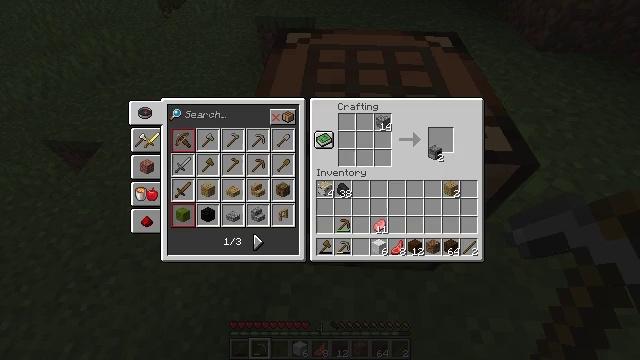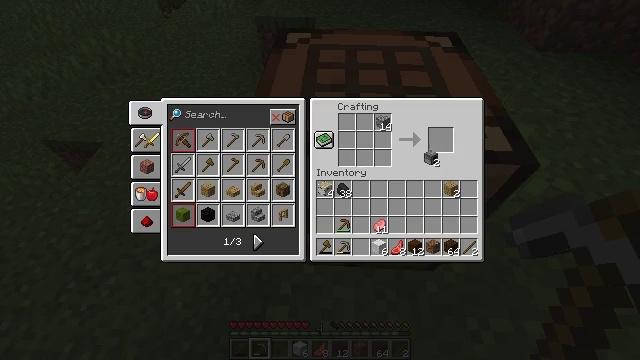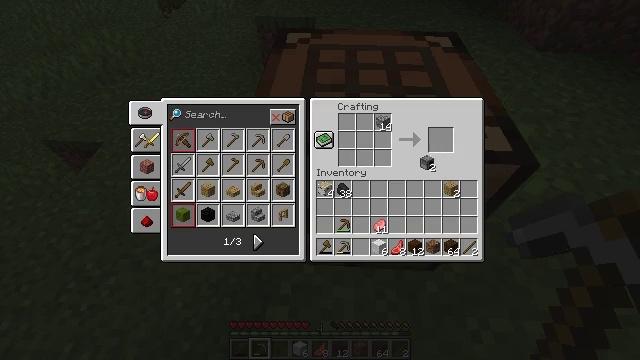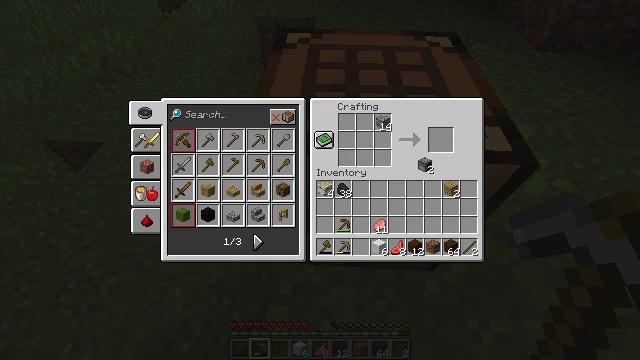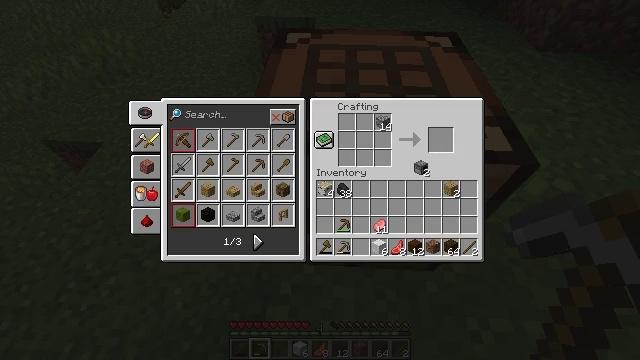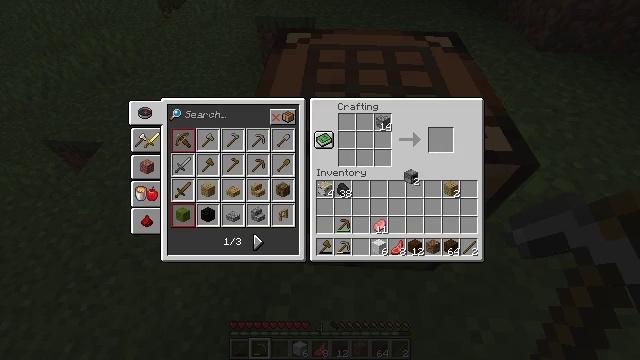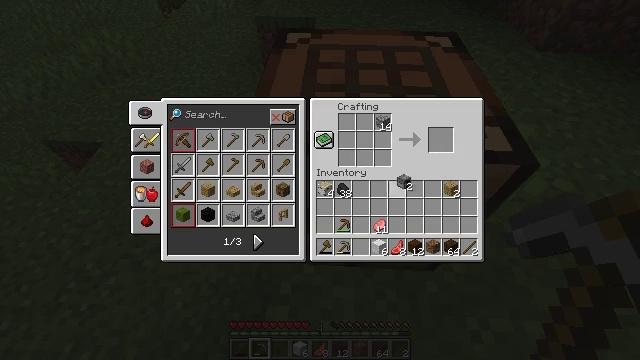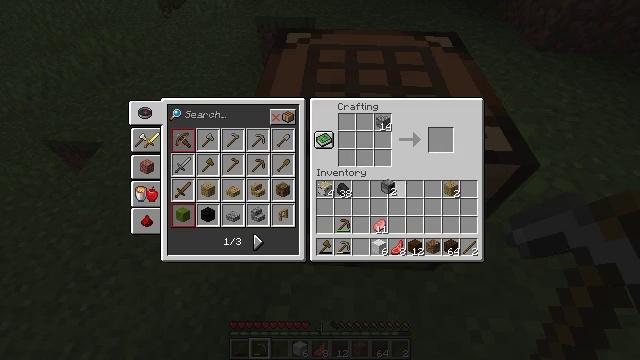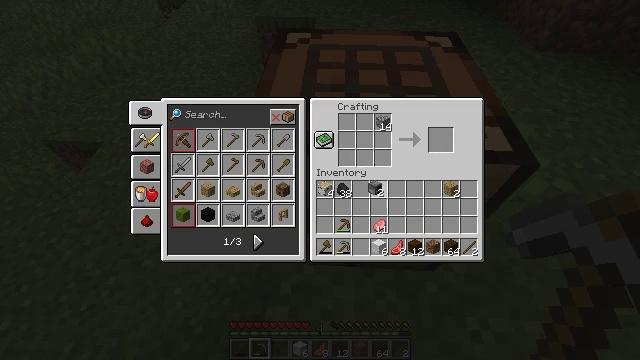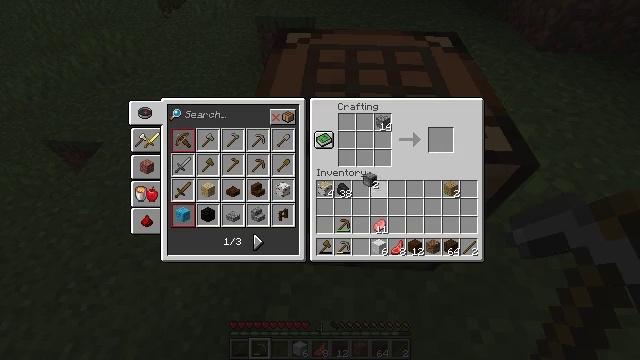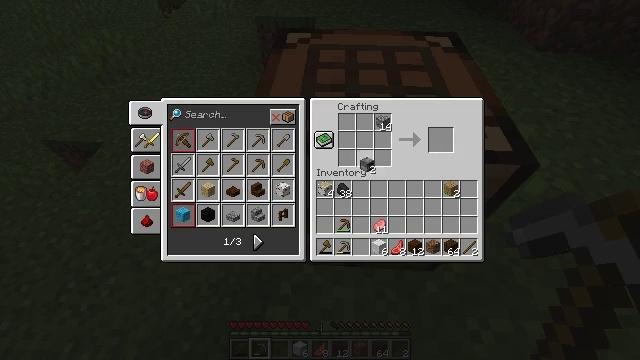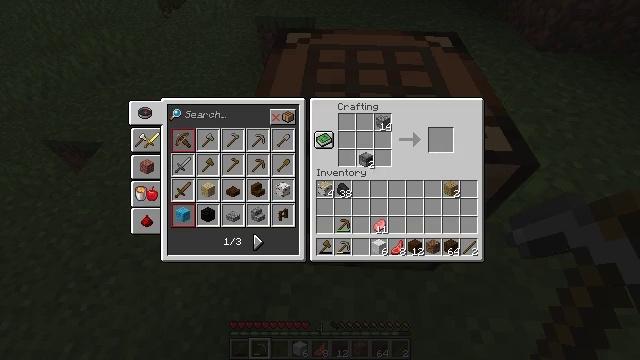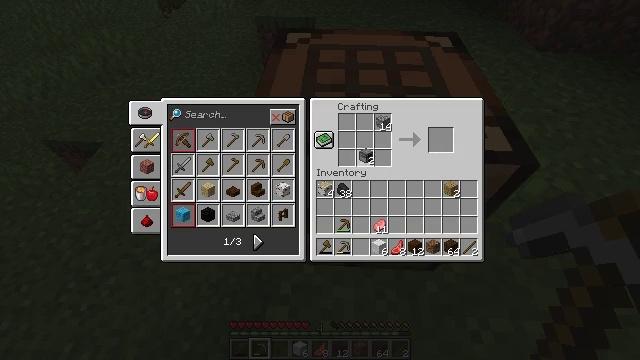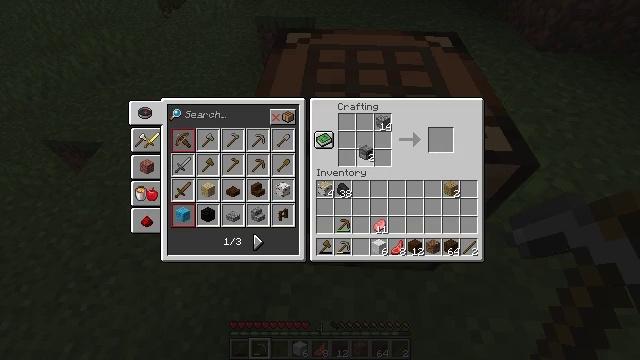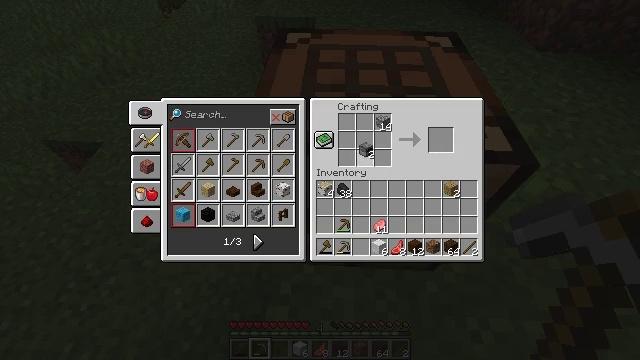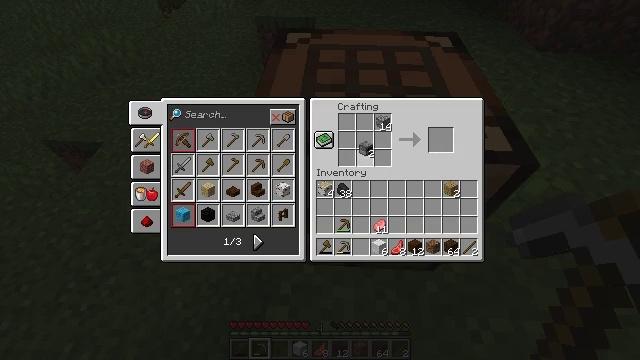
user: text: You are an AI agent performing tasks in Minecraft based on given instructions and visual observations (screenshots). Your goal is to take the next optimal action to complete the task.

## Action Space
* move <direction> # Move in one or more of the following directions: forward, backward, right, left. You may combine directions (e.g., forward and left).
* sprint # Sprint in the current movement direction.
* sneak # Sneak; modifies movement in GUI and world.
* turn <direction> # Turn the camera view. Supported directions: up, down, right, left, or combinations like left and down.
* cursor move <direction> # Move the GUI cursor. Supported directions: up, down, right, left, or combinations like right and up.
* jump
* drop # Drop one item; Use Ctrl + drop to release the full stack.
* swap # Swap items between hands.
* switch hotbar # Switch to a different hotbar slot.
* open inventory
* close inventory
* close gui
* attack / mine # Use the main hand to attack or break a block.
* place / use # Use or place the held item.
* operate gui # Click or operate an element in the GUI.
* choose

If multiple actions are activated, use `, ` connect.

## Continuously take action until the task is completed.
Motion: motion action
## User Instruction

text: Craft a smoker with the required resources.
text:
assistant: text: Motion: open gui
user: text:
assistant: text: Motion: no_op
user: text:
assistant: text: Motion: no_op
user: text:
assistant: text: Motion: no_op
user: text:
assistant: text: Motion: cursor move left and down
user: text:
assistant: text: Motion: cursor move left
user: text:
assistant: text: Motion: cursor move left
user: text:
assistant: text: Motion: cursor move left
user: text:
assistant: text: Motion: cursor move up
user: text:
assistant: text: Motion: cursor move up
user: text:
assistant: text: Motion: no_op
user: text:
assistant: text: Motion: no_op
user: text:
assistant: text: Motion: no_op
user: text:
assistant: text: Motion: no_op
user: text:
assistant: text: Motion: no_op
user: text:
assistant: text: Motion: no_op
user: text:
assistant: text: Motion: no_op
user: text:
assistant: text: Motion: no_op
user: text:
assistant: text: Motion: no_op
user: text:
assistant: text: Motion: no_op
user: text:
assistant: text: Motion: operate gui
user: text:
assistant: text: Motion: operate gui
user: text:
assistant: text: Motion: operate gui
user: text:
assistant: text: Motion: no_op
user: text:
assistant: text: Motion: no_op
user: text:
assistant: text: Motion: no_op
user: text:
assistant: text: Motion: no_op
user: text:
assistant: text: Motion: no_op
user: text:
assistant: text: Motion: no_op
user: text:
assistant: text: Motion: no_op